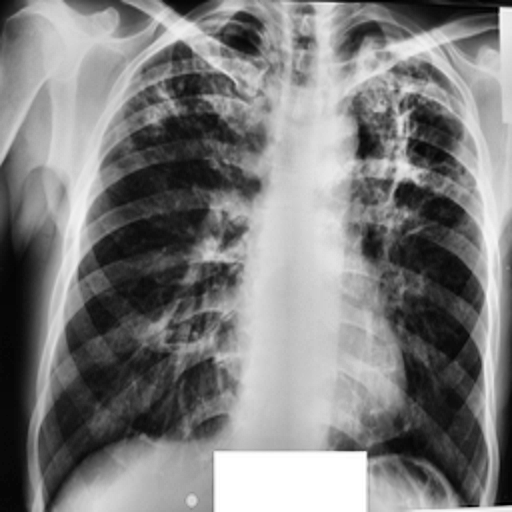
Finding: TUBERCULOSIS